Field crop: tomato
Growth stage: 2
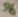
Species: solanum